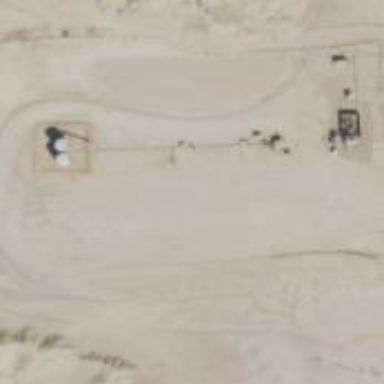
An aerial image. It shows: Petroleum well.